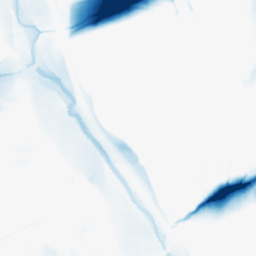
Category: morphological
Decomposition family: morphological_square
Decomposition parameters: operation: closing
size: 50
Upsampling method: bicubic
Upsampling parameters: scale: 4
Upsampling scale: 4